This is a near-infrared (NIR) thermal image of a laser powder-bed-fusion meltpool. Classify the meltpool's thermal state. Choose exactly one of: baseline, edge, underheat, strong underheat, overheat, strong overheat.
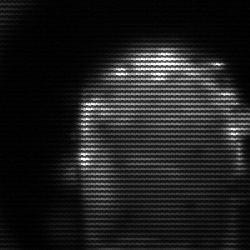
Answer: baseline